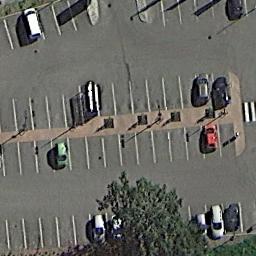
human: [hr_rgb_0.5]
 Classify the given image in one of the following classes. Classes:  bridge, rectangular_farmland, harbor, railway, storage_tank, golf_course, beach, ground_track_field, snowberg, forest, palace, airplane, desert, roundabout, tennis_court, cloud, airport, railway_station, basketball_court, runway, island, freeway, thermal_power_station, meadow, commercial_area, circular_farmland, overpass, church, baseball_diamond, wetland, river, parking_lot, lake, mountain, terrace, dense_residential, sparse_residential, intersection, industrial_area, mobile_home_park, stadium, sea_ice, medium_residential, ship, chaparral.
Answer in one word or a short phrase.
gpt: parking_lot